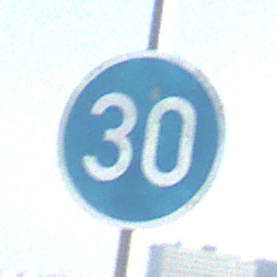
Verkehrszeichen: VorgeschriebeneMindestgeschwindigkeit
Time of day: SunriseSunset
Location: Outdoor (Urban)
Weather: Clear
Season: NotSpecified
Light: Natural